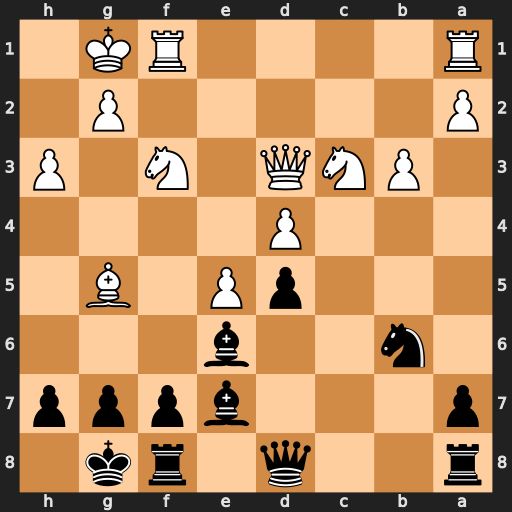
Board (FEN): r2q1rk1/p3bppp/1n2b3/3pP1B1/3P4/1PNQ1N1P/P5P1/R4RK1
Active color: b
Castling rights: -
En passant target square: -
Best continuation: Bxg5 Nxg5 Qxg5